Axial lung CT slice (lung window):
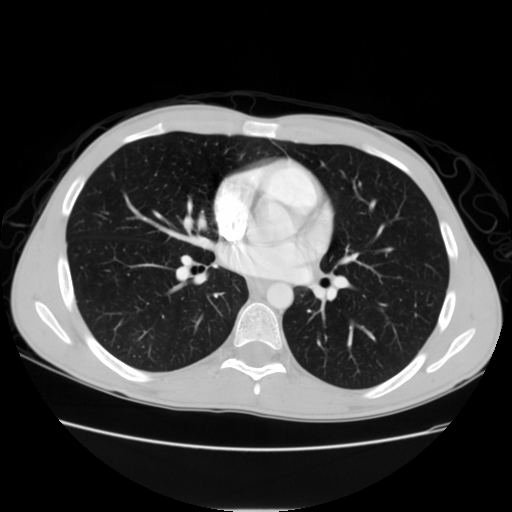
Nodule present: no